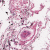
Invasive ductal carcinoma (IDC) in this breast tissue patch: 0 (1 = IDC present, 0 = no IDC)